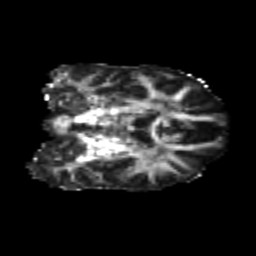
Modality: FA
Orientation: coronal
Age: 22
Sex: female
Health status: healthy
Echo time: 0.074 s